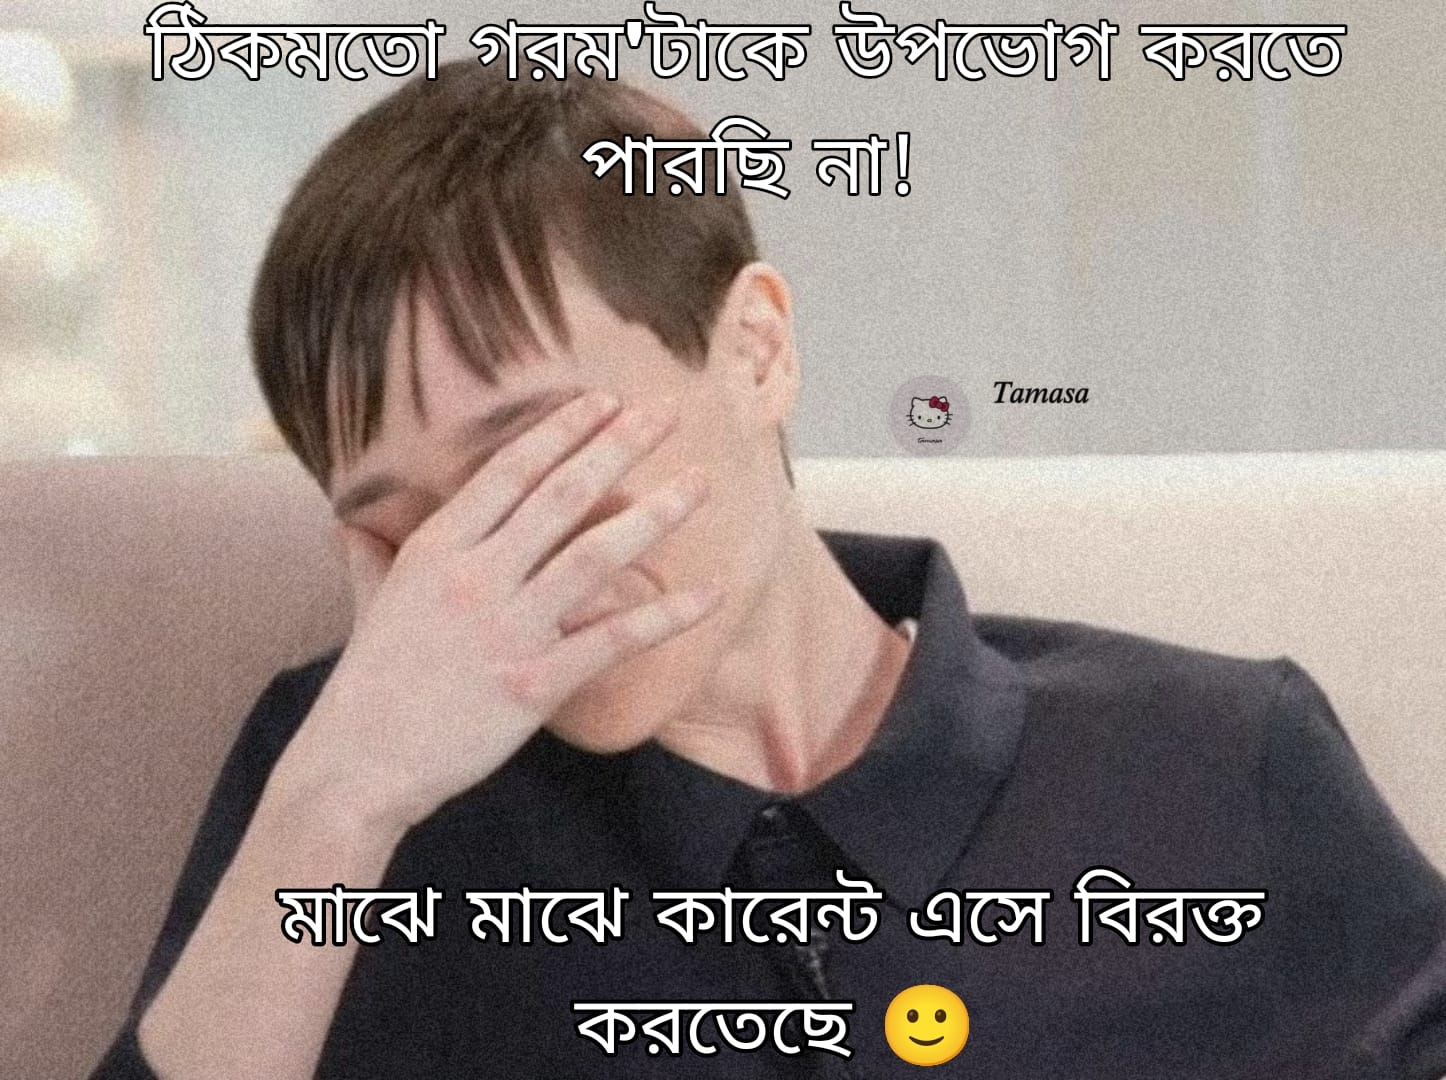
Text: ঠিকমতো গরম টাকে উপভোগ করতে পারছি না মাঝে মাঝে কারেন্ট এসে বিরক্ত করতেছে
Label: Non Hate